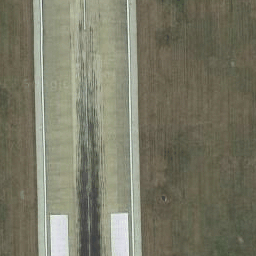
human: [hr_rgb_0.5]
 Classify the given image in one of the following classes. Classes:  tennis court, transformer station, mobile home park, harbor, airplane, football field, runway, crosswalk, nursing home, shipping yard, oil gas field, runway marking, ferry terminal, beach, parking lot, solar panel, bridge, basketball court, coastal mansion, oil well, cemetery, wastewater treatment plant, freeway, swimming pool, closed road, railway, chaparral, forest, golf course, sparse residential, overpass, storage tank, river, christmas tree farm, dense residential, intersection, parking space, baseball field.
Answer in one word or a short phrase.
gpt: runway